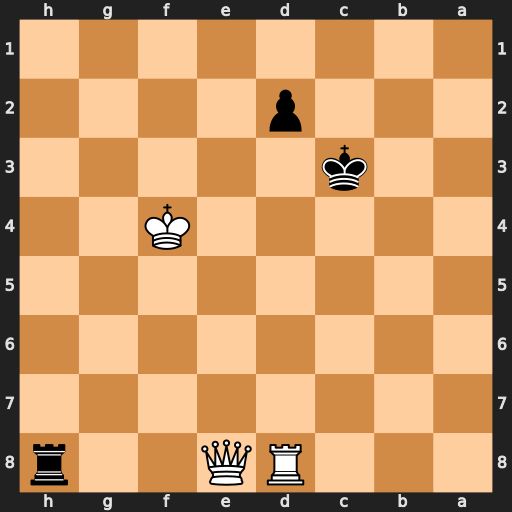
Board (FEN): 3RQ2r/8/8/8/5K2/2k5/3p4/8
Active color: b
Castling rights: -
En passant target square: -
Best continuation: Rxe8 Rxe8 d1=Q